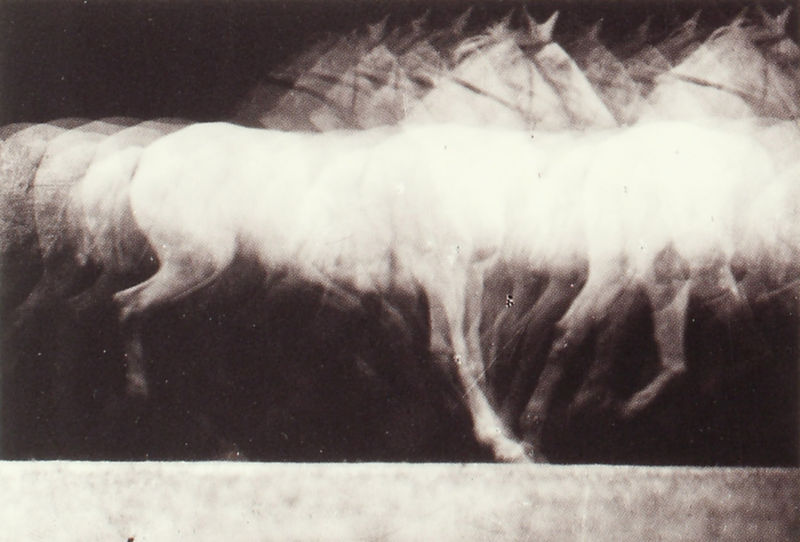
Titel: Pferd im Lauf
Künstler: Etienne Jules Marey
Schlagwörter: weiß, bewegung, pferd, zaumzeug, studie, laufen, foto, fotografie, geschirr, schimmel, muybridge, laufstudie